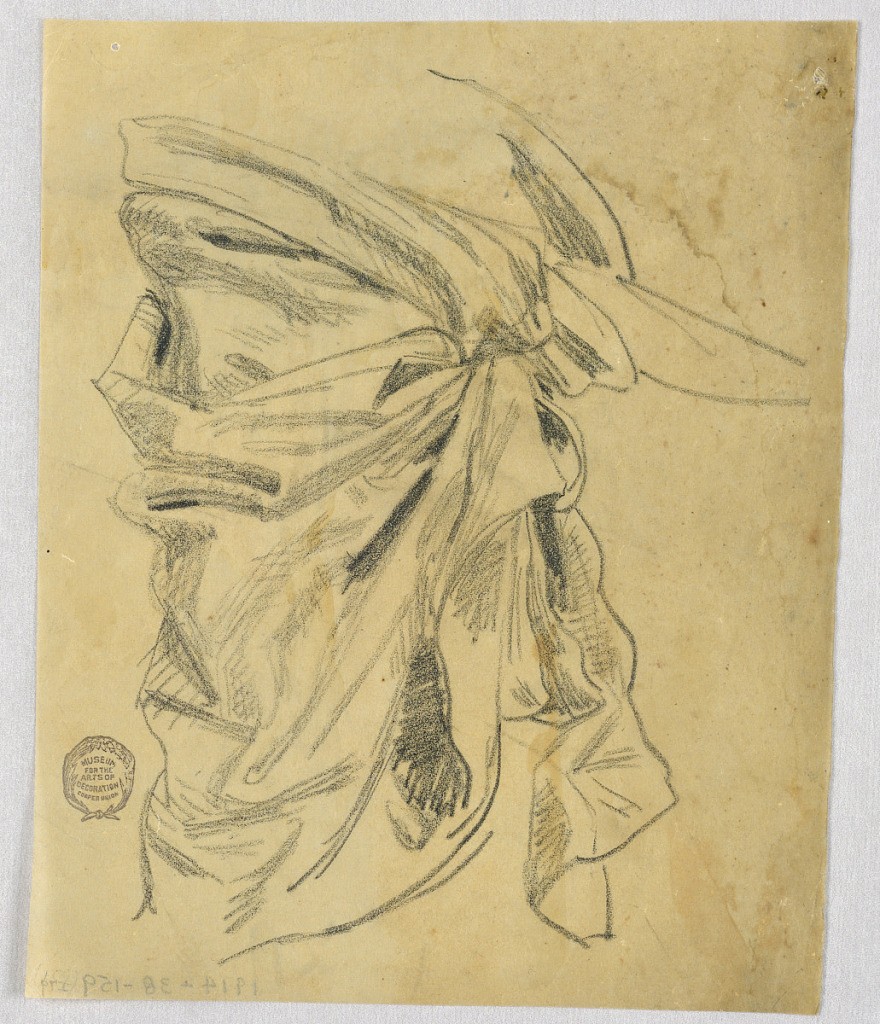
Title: Drapery Study
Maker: Francis Augustus Lathrop, American, 1849–1909
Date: ca. 1895
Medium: Black crayon on tracing paper
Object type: Drawing
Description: Figure standing, wrapped in a heavy cloak, facing right, his left arm extended.